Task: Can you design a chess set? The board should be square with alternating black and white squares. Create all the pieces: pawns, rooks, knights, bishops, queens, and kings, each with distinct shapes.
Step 1846:
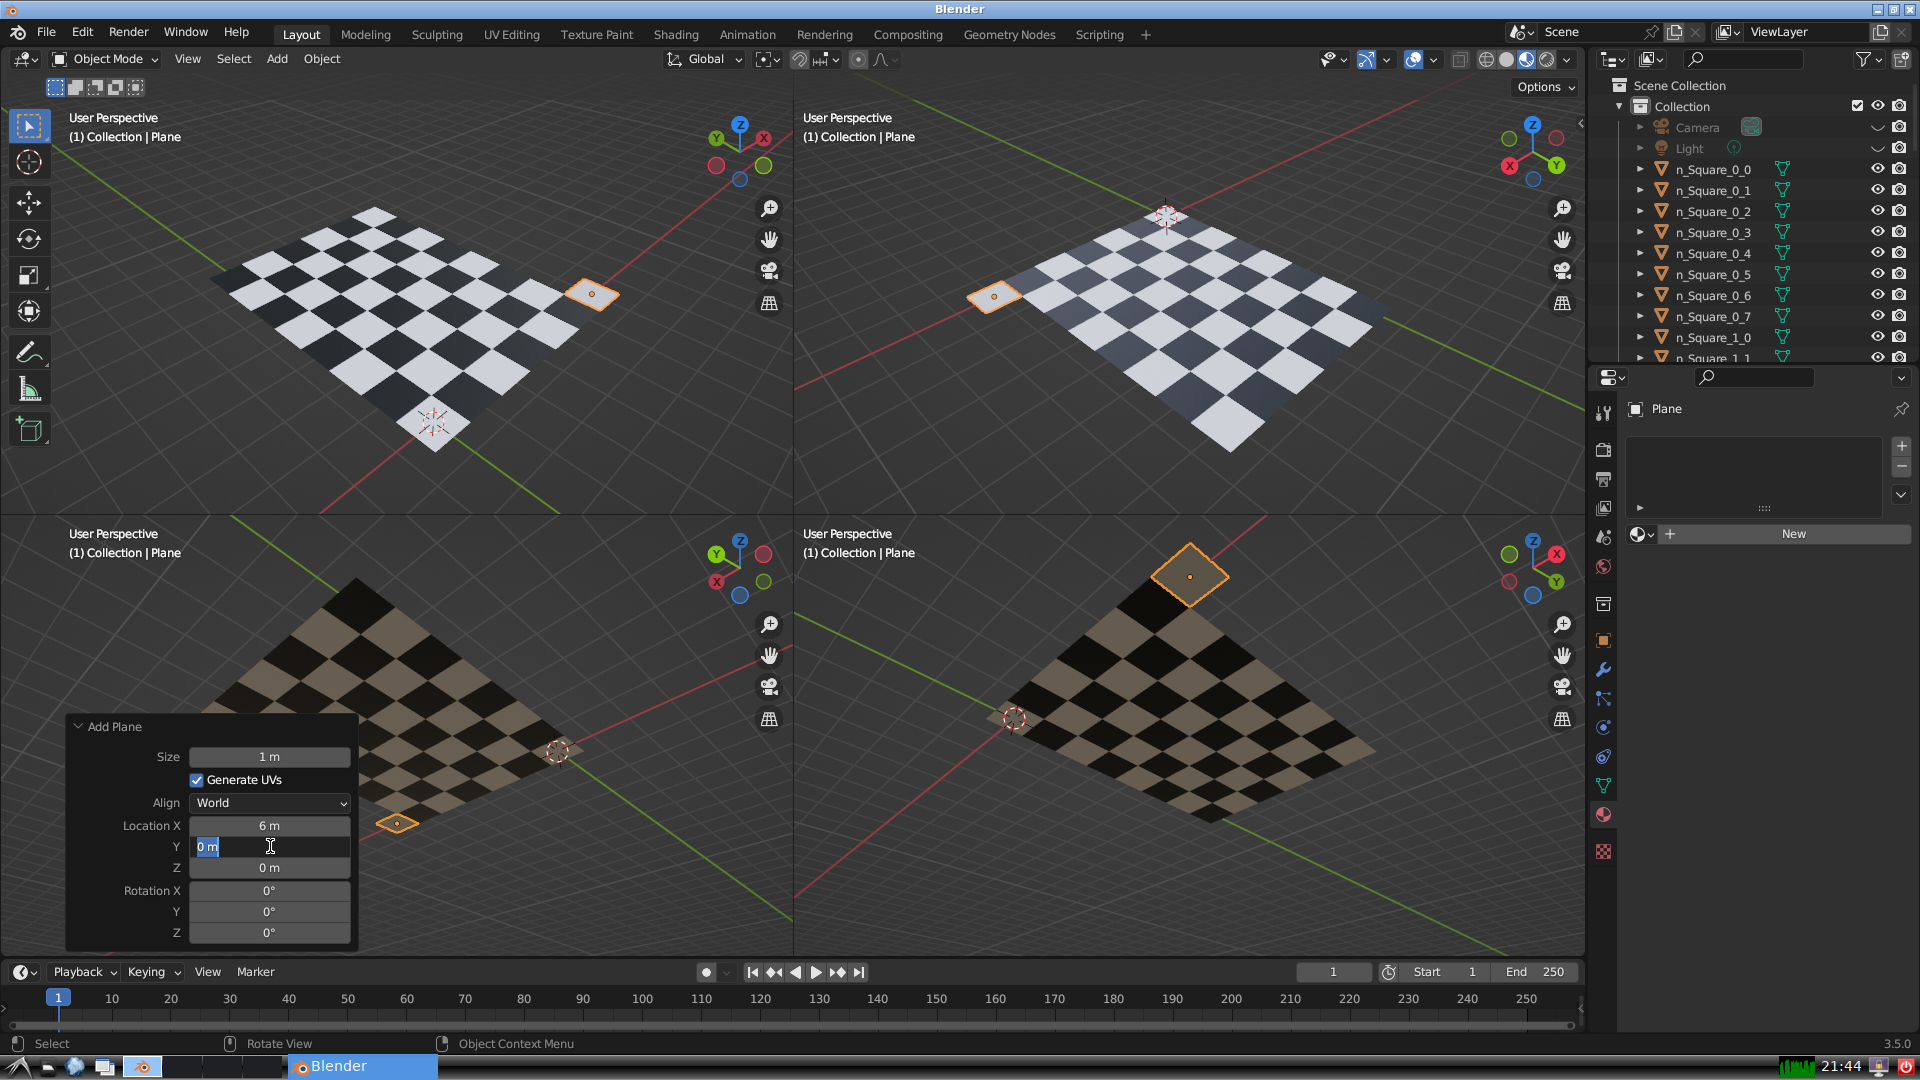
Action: input_text: 0.0